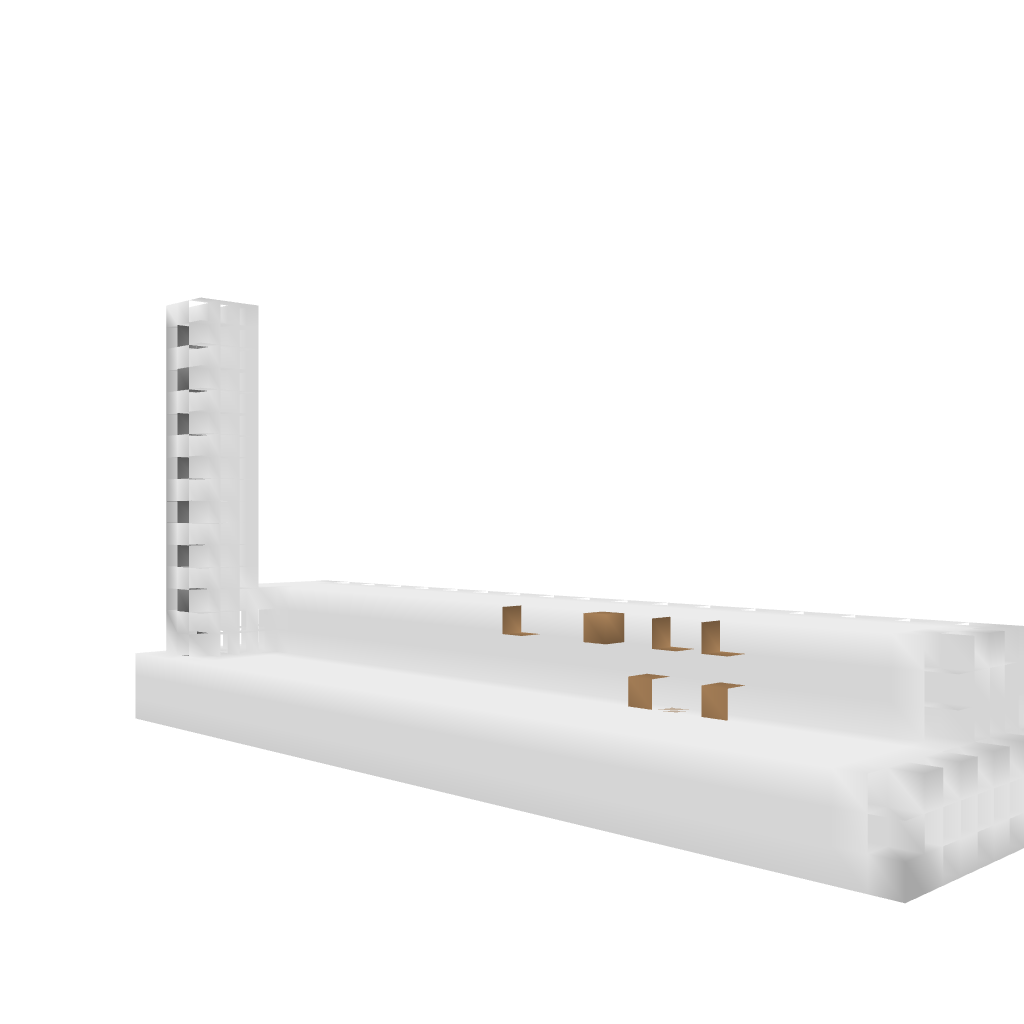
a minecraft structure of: low detail bad shape glass